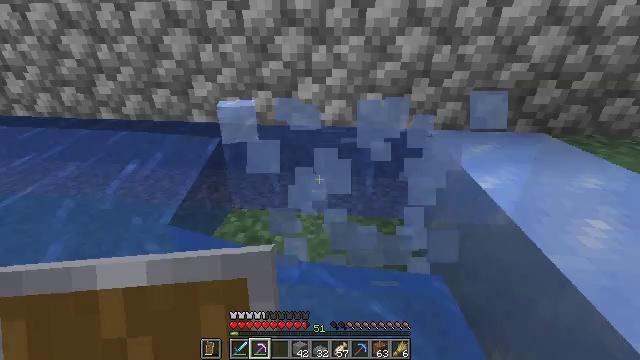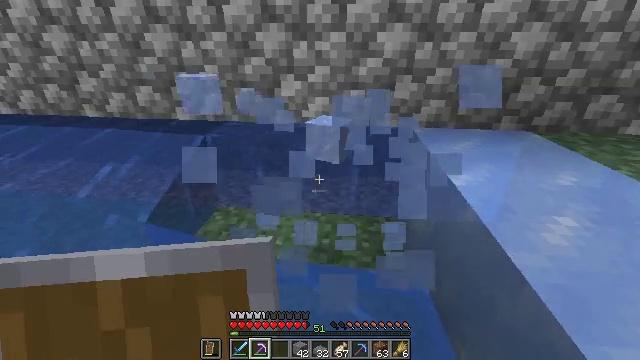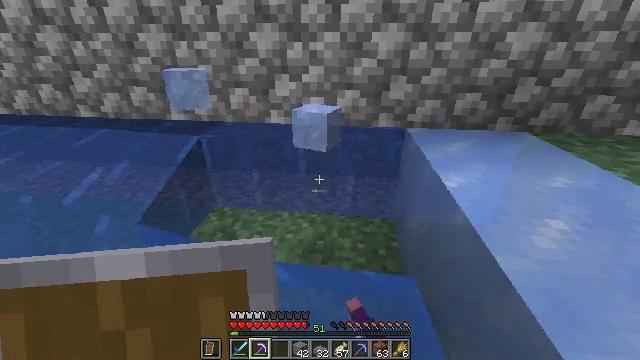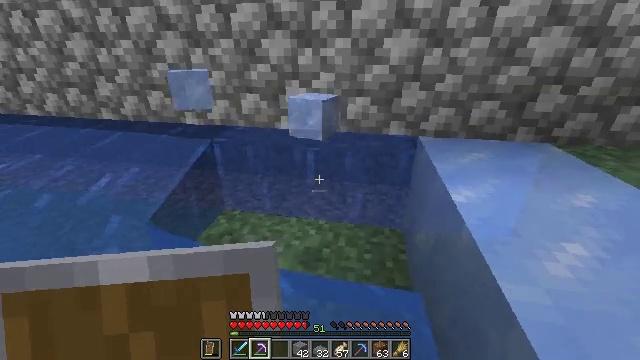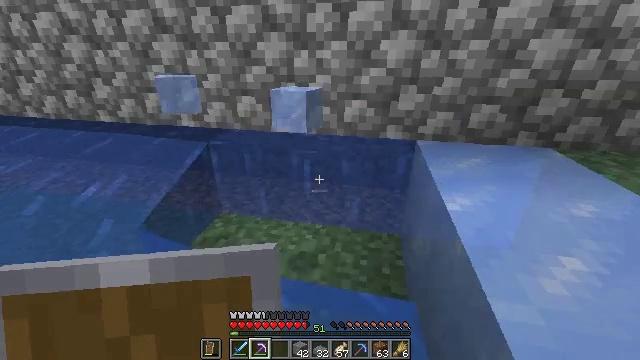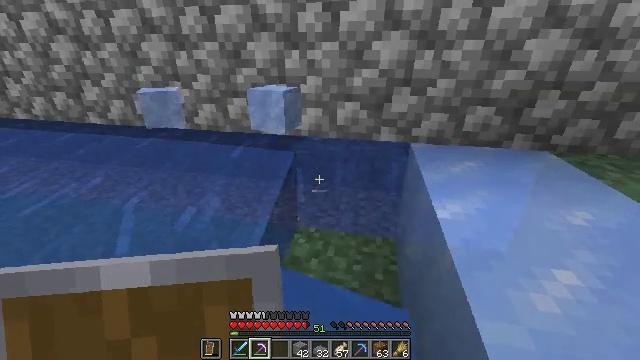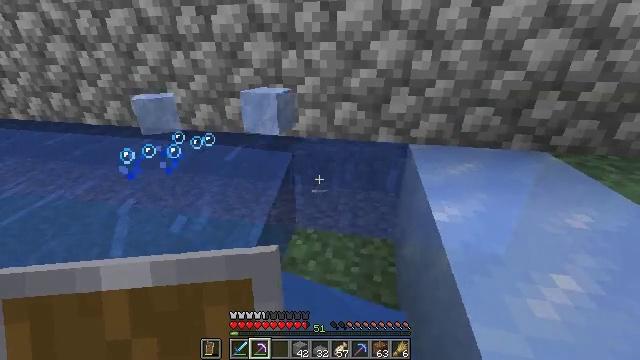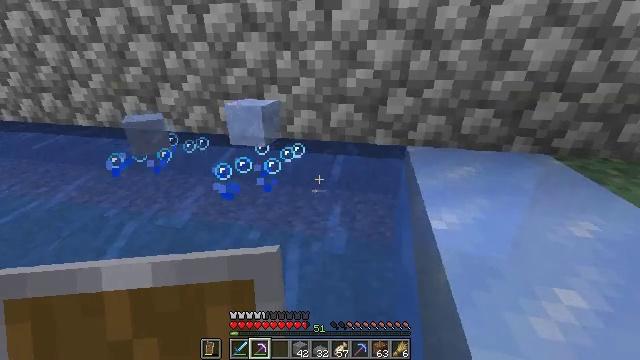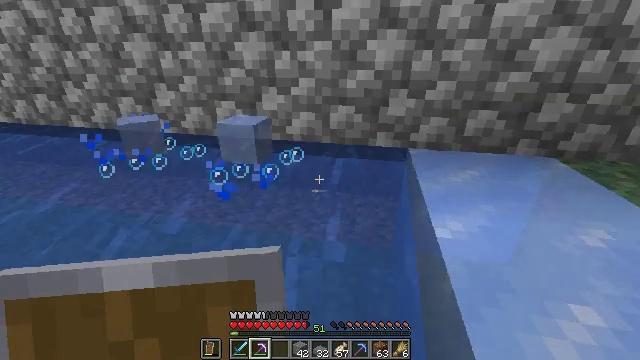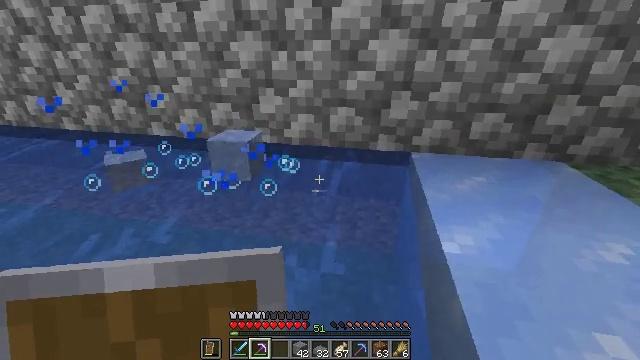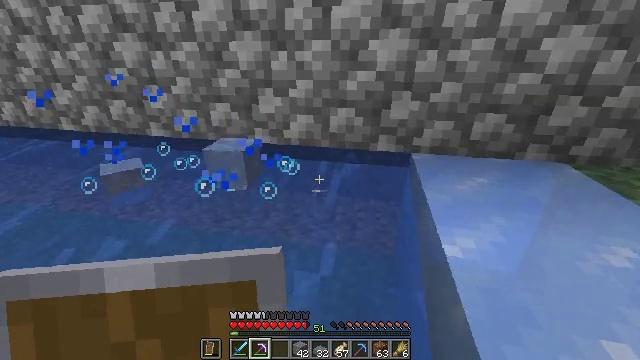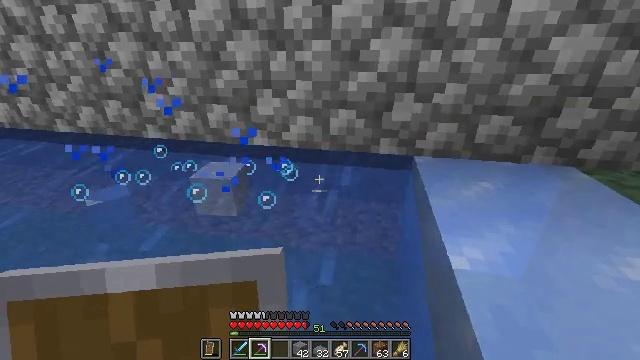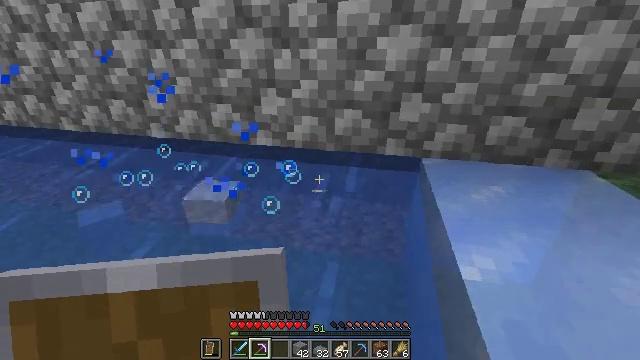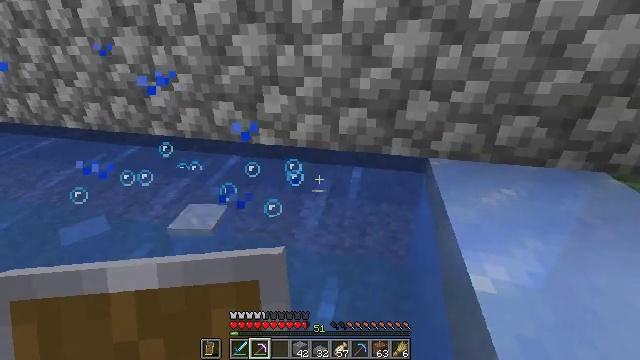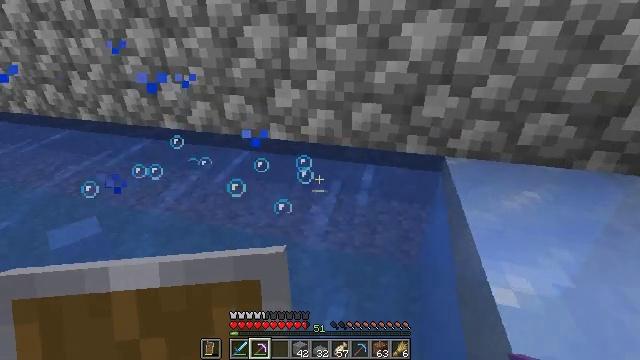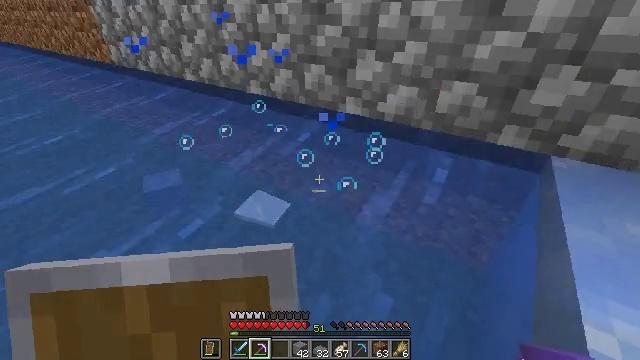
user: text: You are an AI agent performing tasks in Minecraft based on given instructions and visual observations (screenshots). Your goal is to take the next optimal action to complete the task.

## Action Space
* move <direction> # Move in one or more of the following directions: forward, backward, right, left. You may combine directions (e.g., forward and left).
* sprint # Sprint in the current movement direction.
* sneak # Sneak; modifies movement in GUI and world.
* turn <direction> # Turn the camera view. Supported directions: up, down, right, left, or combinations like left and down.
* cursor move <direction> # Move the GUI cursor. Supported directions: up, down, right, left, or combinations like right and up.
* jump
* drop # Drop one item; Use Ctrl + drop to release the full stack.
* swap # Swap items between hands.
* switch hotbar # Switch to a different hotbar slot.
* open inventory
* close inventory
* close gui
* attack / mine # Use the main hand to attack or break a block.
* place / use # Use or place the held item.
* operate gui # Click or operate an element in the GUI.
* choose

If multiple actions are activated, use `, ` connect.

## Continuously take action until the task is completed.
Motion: motion action
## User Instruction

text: Mine the ice block.
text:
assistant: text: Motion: move forward and move right, attack / mine
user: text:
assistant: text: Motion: move forward, attack / mine
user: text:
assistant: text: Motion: move forward, turn left
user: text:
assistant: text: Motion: move forward
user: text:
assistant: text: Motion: move forward
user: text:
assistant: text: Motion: move forward
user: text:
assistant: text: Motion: move forward
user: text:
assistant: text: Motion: move forward
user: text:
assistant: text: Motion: move forward
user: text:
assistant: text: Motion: move forward
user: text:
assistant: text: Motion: move forward
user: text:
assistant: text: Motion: move forward, turn left
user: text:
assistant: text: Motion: move forward
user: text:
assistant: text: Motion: move forward, turn left and down
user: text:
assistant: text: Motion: move forward, turn left and down
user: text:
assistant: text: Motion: move forward, turn left and down
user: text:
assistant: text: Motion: move forward, turn left and down
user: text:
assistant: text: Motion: move forward, turn left
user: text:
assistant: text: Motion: move forward, turn left
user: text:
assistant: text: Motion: move forward, turn left
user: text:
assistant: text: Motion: move forward, turn left
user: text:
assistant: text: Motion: move forward, turn left
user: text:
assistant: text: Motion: move forward, turn left
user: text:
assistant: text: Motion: move forward, turn left
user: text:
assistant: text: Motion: move forward and move left, turn left
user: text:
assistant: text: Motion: move forward and move left, turn left and up
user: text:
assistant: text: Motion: move forward, turn left and up
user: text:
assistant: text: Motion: move forward, turn up
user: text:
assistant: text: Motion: move forward
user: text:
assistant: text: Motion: move forward, turn right